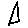
Label: triangle